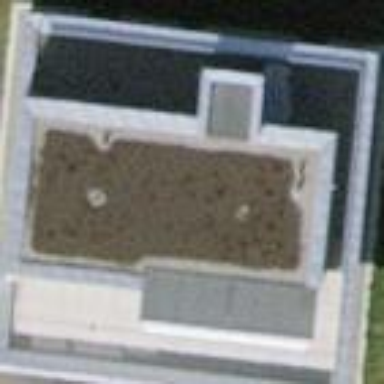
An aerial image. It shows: Hipped roof house.